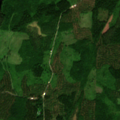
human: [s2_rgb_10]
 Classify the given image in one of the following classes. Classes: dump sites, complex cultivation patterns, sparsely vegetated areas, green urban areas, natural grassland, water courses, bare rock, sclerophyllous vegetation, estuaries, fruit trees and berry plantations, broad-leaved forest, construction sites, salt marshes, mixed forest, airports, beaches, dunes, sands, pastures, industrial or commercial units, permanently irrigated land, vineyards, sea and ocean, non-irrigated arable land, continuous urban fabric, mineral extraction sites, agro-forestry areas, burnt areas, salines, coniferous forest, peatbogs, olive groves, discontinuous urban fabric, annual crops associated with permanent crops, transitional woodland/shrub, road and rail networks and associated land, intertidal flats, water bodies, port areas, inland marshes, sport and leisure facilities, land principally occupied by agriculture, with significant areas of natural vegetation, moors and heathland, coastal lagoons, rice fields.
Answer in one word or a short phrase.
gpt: coniferous forest, mixed forest, water bodies